Field crop: tomato
Growth stage: 1
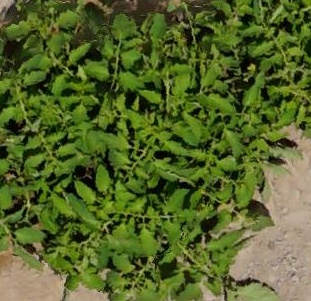
Species: tomato